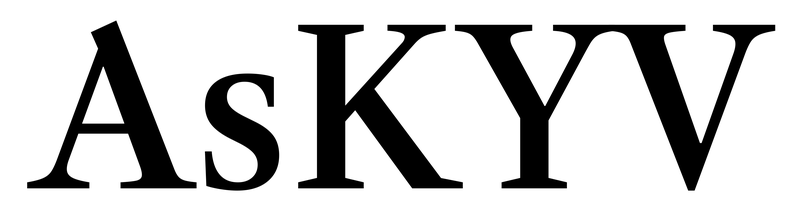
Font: LibreCaslonText_Medium